Question: I'm attempting to solve the Project Euler <URL> with C++, and the problem is to find the greatest product of 5 consecutive numbers in a 1000 digit number. So I'm trying to figure out how to use file io to read the numbers into a char array that I will later convert to integers. The read works except for the last third of the last line I get weird lines, a green lantern symbol, and a heart.

'''
#include "stdafx.h"
#include <iostream>
#include <fstream>
using namespace std;
int _tmain(int argc, _TCHAR* argv[])
{
const int maxNum = 1000;
char buffer[maxNum];
char *bufferPointer = buffer;
ifstream infile;
infile.open("numberlist.txt");
if (!infile)
{
cerr << "Error: Open file failure" << endl;
return -1;
}
infile.read(bufferPointer, streamsize(maxNum));
infile.close();
cout << buffer << endl;
return 0;
}
'''
This is what the txt file contains:
'''
73167176531330624919225119674426574742355349194934
96983520312774506326239578318016984801869478851843
85861560789112949495459501737958331952853208805511
12540698747158523863050715693290963295227443043557
66896648950445244523161731856403098711121722383113
62229893423380308135336276614282806444486645238749
30358907296290491560440772390713810515859307960866
70172427121883998797908792274921901699720888093776
65727333001053367881220235421809751254540594752243
52584907711670556013604839586446706324415722155397
53697817977846174064955149290862569321978468622482
83972241375657056057490261407972968652414535100474
82166370484403199890008895243450658541227588666881
16427171479924442928230863465674813919123162824586
17866458359124566529476545682848912883142607690042
24219022671055626321111109370544217506941658960408
07198403850962455444362981230987879927244284909188
84580156166097919133875499200524063689912560717606
05886116467109405077541002256983155200055935729725
71636269561882670428252483600823257530420752963450
'''
EDIT: Right after I posted this problem I just realized the problem might be the fact that read is reading the new lines and thus the array isn't big enough to hold it all.
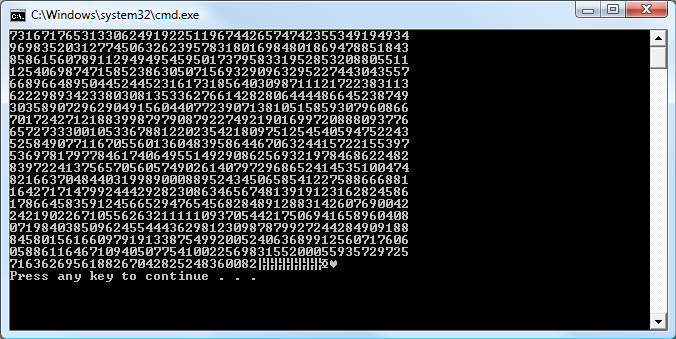
Answer: Two problems with your code.
First, it looks like you're not accounting for newlines in your maxNum buffer size, so it stops reading either 19 or 38 characters before the end of the text file (depending on if you're using Unix-style or Windows-style line breaks). Either increase the value of maxNum accordingly, or remove the line breaks from your text file.
Second, since you're using a char array instead of a std::string to hold the buffer, it needs to be null-terminated to display properly if you use the stream operator. Add the following line after you read the buffer in (you'll also need to increase your buffer size by one to account for the extra character).
'''
buffer[maxNum-1] = '';
'''
Alternatively, you can use cout.write() to display a known-length buffer that's not null-terminated, as follows:
'''
cout.write(buffer, maxNum);
'''